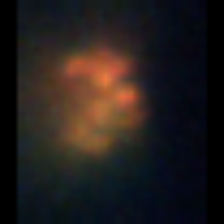
Taxon: Unknown_detritus
Group: Unknown